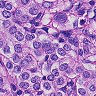
Metastatic tissue present: yes